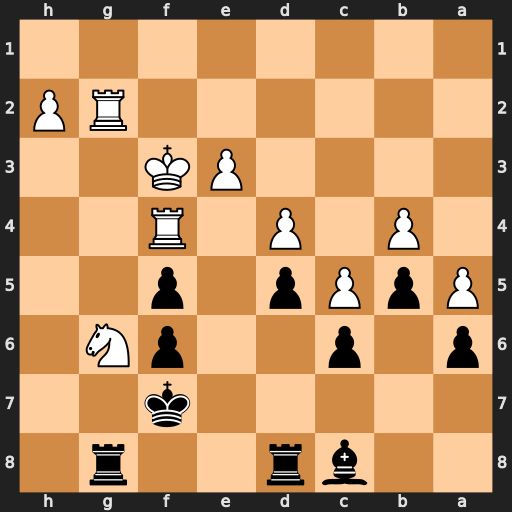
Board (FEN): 2br2r1/5k2/p1p2pN1/PpPp1p2/1P1P1R2/4PK2/6RP/8
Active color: b
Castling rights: -
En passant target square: -
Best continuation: Rxg6 Rxg6 Kxg6